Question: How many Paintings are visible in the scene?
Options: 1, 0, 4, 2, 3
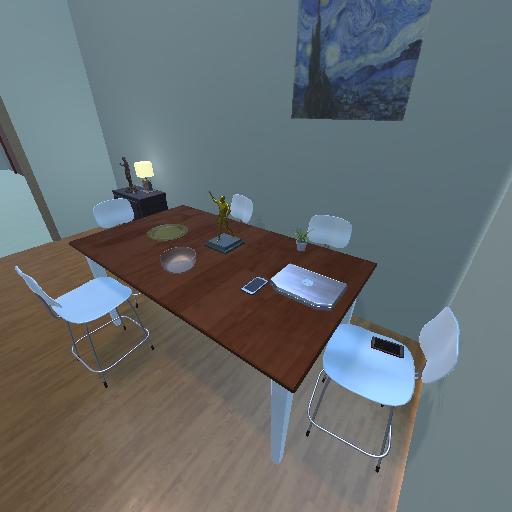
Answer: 1